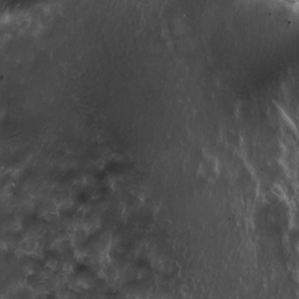
Label: non_frost